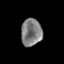
Tissue: skin
Cell type: Epithelial cells
Senescence score: 0.2395
Nuclear area (px): 564
Mean DAPI intensity: 124.897